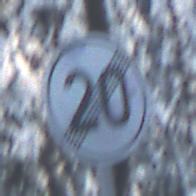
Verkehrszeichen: EndeGeschwindigkeit20
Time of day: MorningAfternoon
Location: Outdoor (Nature)
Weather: Clear
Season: Winter
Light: Natural